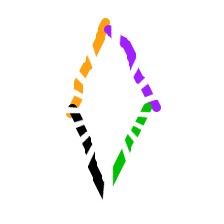
Shape: rhombus